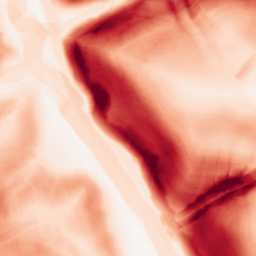
Category: morphological
Decomposition family: morphological_gradient
Decomposition parameters: size: 10
shape: diamond
Upsampling method: regularized
Upsampling parameters: scale: 4
lambda_reg: 0.001
Upsampling scale: 4